Question: I would like to add checkboxes to the place (don't know the formal name) where the text representing the tab appears. I am attaching a sample image of how I want it to look like:

Does anyone know how I might be able to achieve this? Feel free to use any .NET language that you are comfortable with - I can easily translate to what I need.
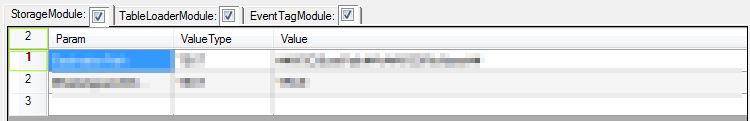
Answer: If I had to do this now, I would code
- -
But I would sure try things like that, before:
<URL>
or
<URL>